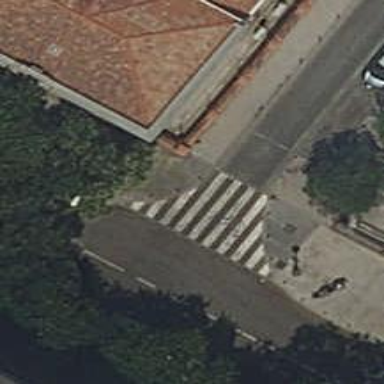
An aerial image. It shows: Uncontrolled crossing on the road.